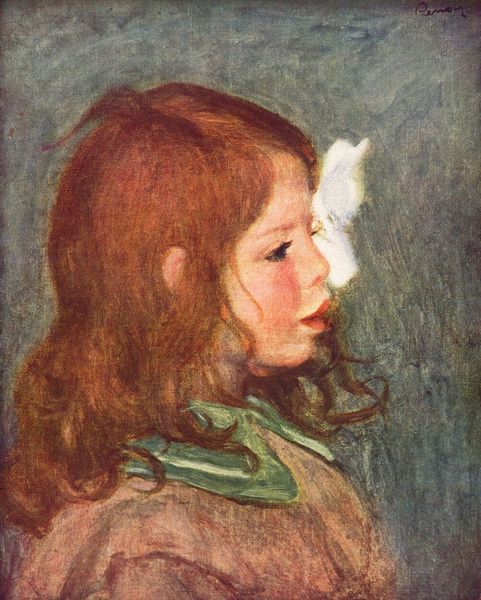
Titel: Porträt Coco
Künstler: Pierre Auguste Renoir
Standort: Paris
Institution: Collection L.D. Gaboriaud
Schlagwörter: blau, feder, gemälde, haut, vogel, weiß, aquarell, grob, grün, impressionismus, mädchen, sitzen, auguste renoir, blume, braun, frisur, grau, haar, hell, hintergrund, kleid, kreide, mund, nase, ohr, pastell, profil, renoir, schwarz, zeichnung, blick, rot, schal, flächig, malerei, schleife, jacke, jung, augen, bluse, gesicht, kragen, lang, mensch, bildnis, blicken, portrait, porträt, schauen, signatur, öl, sonne, auge, haare, lange haare, kind, augenbrauen, brustbild, hübsch, kinn, lippe, lippen, locken, ohren, prtrait, rechts, rosa, schräg, schulter, wangen, wellen, liebe, backen, lila, klein, schaden, blue, oil, red, white, black, collar, dress, duktus, face, female, gray, green, grey, hair, nose, painting, wall, woman, impressionistisch, brauen, büste, seitenansicht, picture, pink, brown, wimpern, freude, striche, unscharf, rothaarig, lichtstrahl, munch, kupfer, portait, seite, rosig, bildniss, strähne, kleinkind, feather, profile, rote haare, halbprofil, sad, flower, bäckchen, background, ear, girl, head, orange, red hair, young, rötlich, child, eyes, fröhlich, side, drawing, sprechend, color, impressionism, brow, chin, features, mouth, scarf, curls, smile, youth, rote, children, strähnen, small, cherub, schopf, blu, monet, blush, cheeks, clothes, pose, shoulder, pastellkreide, art, pastel, eye, red lips, impressionist, figure, ginger, lip, lips, long, redhead, schulterlang, baby, colour, flow, cheek, eyebrows, überraschung, contrast, darkness, tan, kid, potrait, lily, orchid, daughter, unfinished, lock, luppen, taube, hans, rosy, auguste, eyelashes, gesung, grüner kragen, offene haare, white flower, young girl, sadness, august, ansgt, ohremn, mädehcn, brows, lipstick, nostril, locks, cowlick, blur, sweet, feminine, toddler, green color, pink dress, little girl, innocent, cute, red cheeks, eyeliner, portrair, curles, green collar, red-haired, lashes, pursed, femail, lock of hair, pout, radiate, green lapel, green lapels, red top, red jumper, red blouse, pink blouse, femininity, girly, leips, boca, feature, cutre, green collard, collard, de gas, mouf, hildren, lipps, pursed lips, visable strokes, morose, noce, 여자, 아이, 곱슬머리, 옷, 사인, 빨간머리, 속눈썹, 입술, 벽지, girl eyes